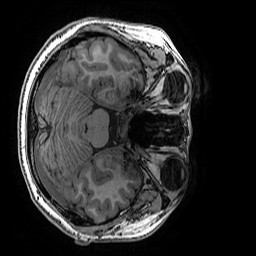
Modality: T1w
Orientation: axial
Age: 22
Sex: female
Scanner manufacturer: ge
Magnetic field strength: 3 T
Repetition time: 0.007 s
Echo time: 0.00342 s